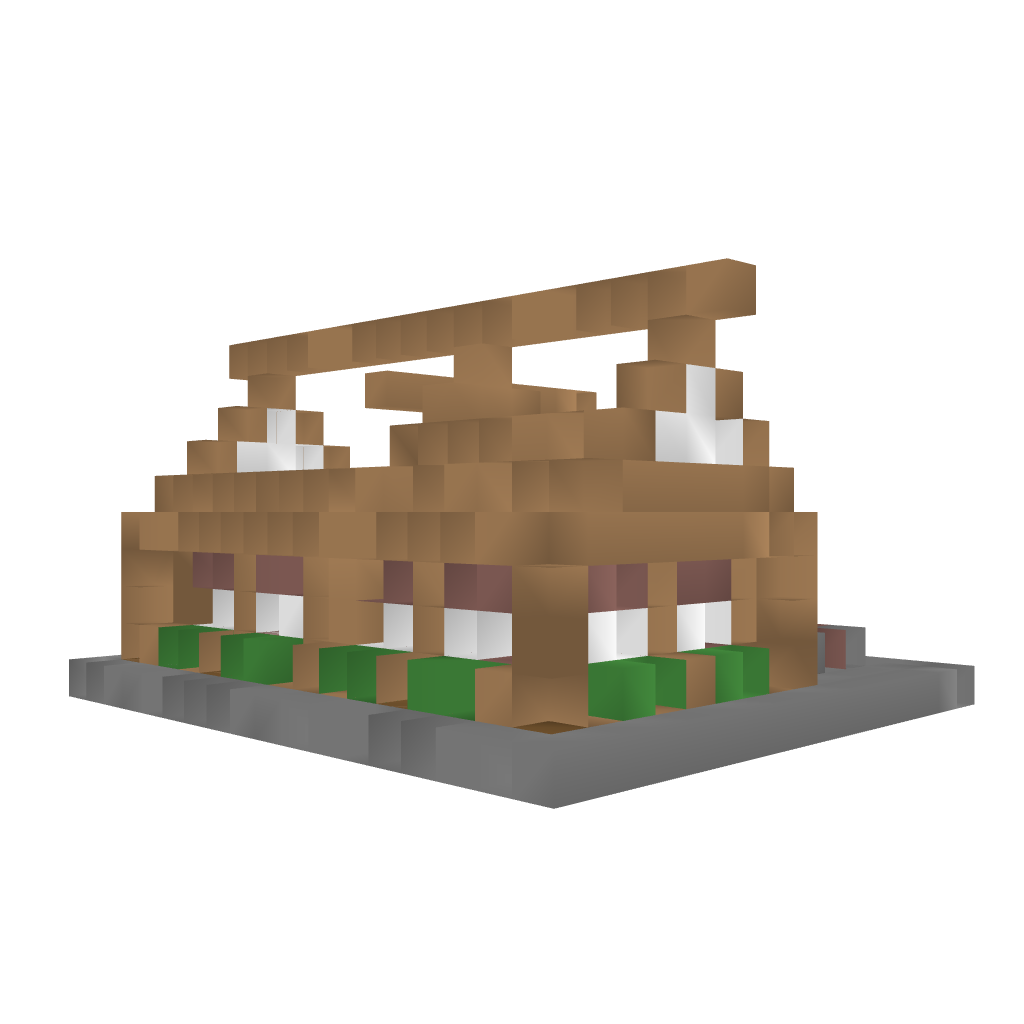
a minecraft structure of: My wooden house (1.6.4) bad low quality